Question: I have the defination of Truncated gaussian kernel as:

So I confuse which is correct implementation of truncated gaussian kernel. Let see two case and let me know, thank you so much
Case 1:
'''
G_truncated=fspecial('gaussian',round(2*sigma)*2 + 1,sigma); % kernel
'''
Case 2:
'''
G=fspecial('gaussian',round(2*sigma)*2 + 1,sigma); % normal distribution kernel
B = ones(round(2*sigma)*2 + 1,round(2*sigma)*2 + 1);
G_truncated=G.*B;
G_truncated = G_truncated/sum(G_truncated(:)); %normalized for sum=1
'''
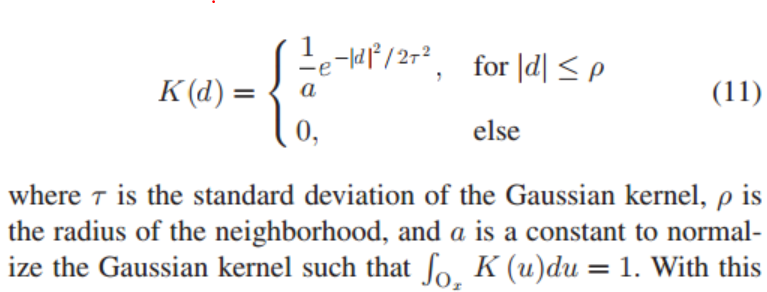
Answer: To add on to the previous post, there is a question of how to implement the kernel. You could use 'fspecial', truncate the kernel so that anything outside of the radius is zero, then renormalize it, but I'm assuming you'll want to do this from first principles.... so let's figure that out then. First, you need to generate a spatial map of distances from the centre of the mask. In conjunction, you use this to figure out what the Gaussian values (un-normalized) would be. You filter out those values in the un-normalized mask based on the spatial map of distances, then normalize that. As such, given your standard deviation 'tau', and your radius 'rho', you can do this:
'''
%// Find grid of points
[X,Y] = meshgrid(-rho : rho, -rho : rho)
dists = (X.^2 + Y.^2); %// Find distances from the centre (Euclidean distance squared)
gaussVal = exp(-dists / (2*tau*tau)); %// Find unnormalized Gaussian values
%// Filter out those locations that are outside radius and set to 0
gaussVal(dists > rho^2) = 0;
%// Now normalize
gaussMask = gaussVal / (sum(gaussVal(:)));
'''
---
Here is an example with using 'rho = 2' and 'tau = 2' with the outputs at each stage:
# Stage #1 - Find grid co-ordinates
'''
>> X
X =
-2 -1 0 1 2
-2 -1 0 1 2
-2 -1 0 1 2
-2 -1 0 1 2
-2 -1 0 1 2
>> Y
Y =
-2 -2 -2 -2 -2
-1 -1 -1 -1 -1
0 0 0 0 0
1 1 1 1 1
2 2 2 2 2
'''
# Step #2 - Find distances from centre and unnormalized Gaussian values
'''
>> dists
dists =
8 5 4 5 8
5 2 1 2 5
4 1 0 1 4
5 2 1 2 5
8 5 4 5 8
>> gaussVal
gaussVal =
0.3679 0.5353 0.6065 0.5353 0.3679
0.5353 0.7788 0.8825 0.7788 0.5353
0.6065 0.8825 1.0000 0.8825 0.6065
0.5353 0.7788 0.8825 0.7788 0.5353
0.3679 0.5353 0.6065 0.5353 0.3679
'''
# Step #3 - Filter out locations that don't belong within the radius and set to 0
'''
>> gaussVal =
0 0 0.6065 0 0
0 0.7788 0.8825 0.7788 0
0.6065 0.8825 1.0000 0.8825 0.6065
0 0.7788 0.8825 0.7788 0
0 0 0.6065 0 0
'''
# Step #4 - Normalize so sum is equal to 1
'''
>> gaussMask =
0 0 0.0602 0 0
0 0.0773 0.0876 0.0773 0
0.0602 0.0876 0.0993 0.0876 0.0602
0 0.0773 0.0876 0.0773 0
0 0 0.0602 0 0
'''
---
To verify that the mask sums to 1, just do 'sum(gaussMask(:))' and you'll see it's equal to 1... more or less :)